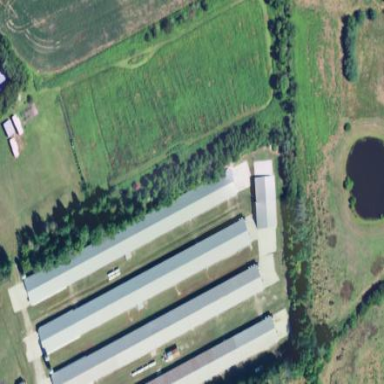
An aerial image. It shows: Farm auxiliary building.